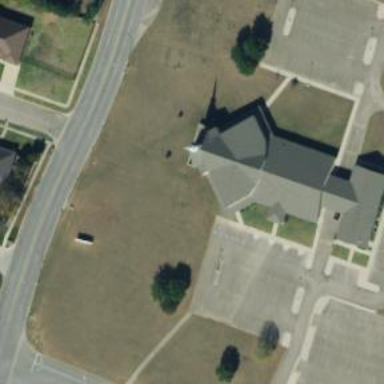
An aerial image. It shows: Beautiful church building.